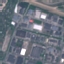
Land use / land cover: Industrial